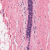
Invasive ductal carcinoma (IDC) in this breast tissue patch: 0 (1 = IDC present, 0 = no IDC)